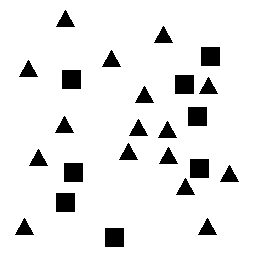
Squares: 8
Triangles: 16
Stars: 0
Total shapes: 24